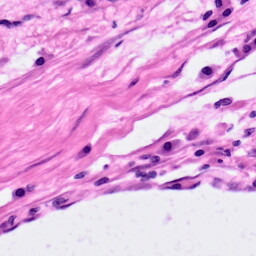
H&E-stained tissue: Pancreatic